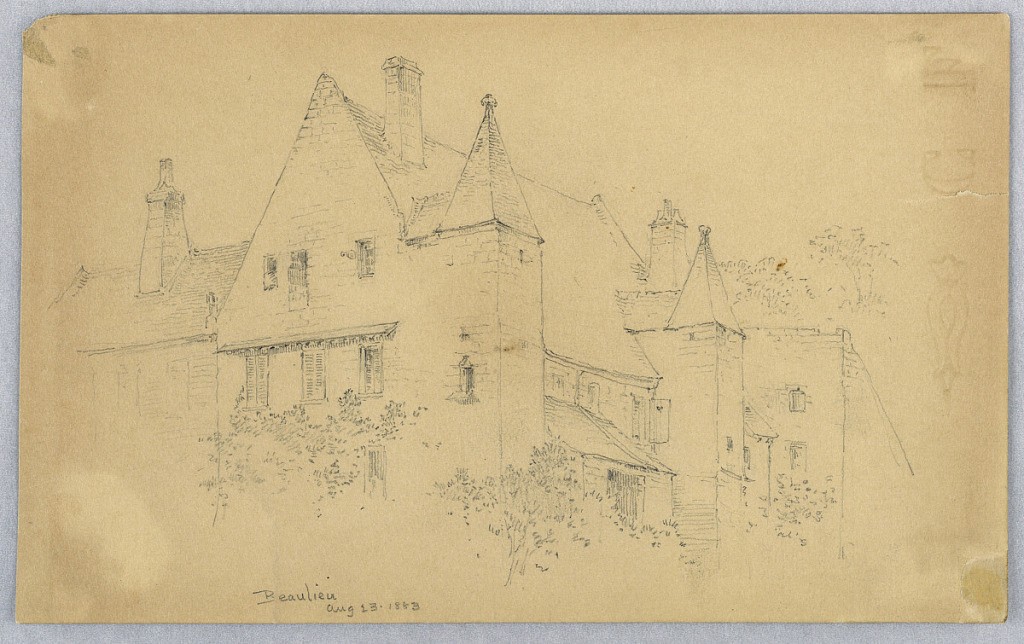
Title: Sketch of Beaulieu
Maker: Arnold William Brunner, American, 1857–1925
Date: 1883
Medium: Graphite on brown paper
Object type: Drawing
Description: Sketch from one corner of the building.